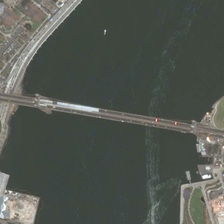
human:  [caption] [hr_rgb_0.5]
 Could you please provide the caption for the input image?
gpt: a bridge is over a river with a road in one side .

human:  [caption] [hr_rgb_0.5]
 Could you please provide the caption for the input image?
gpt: one side of the bridge is the city, the other side is a green area .

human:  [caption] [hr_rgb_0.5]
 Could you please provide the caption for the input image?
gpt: a bridge is over a river with a road in one side .

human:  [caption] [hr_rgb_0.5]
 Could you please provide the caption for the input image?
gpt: a bridge connects the two sides of the river .

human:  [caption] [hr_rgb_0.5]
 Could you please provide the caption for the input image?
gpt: a bridge connects the two sides of the river .